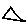
Label: triangle